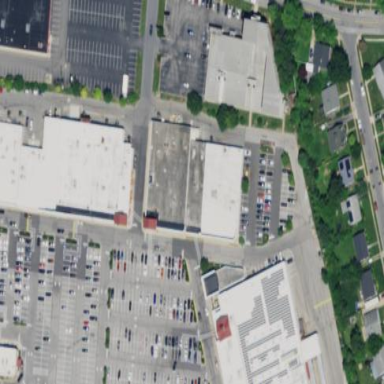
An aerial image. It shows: Flat-roofed retail building.